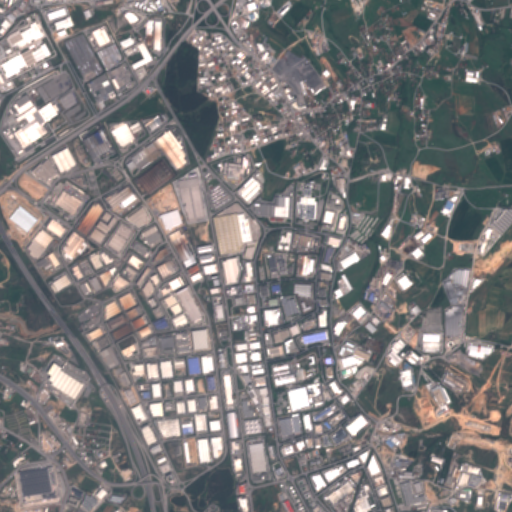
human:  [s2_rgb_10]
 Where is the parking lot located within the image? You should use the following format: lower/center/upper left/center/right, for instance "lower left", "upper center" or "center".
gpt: The parking lot is located in the center left of the image.
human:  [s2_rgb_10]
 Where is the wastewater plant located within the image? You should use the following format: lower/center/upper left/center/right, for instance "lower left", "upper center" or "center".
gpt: The wastewater plant is located in the upper left of the image.
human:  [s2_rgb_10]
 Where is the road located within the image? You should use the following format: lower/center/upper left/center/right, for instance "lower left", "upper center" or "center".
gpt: There is no road in the image.